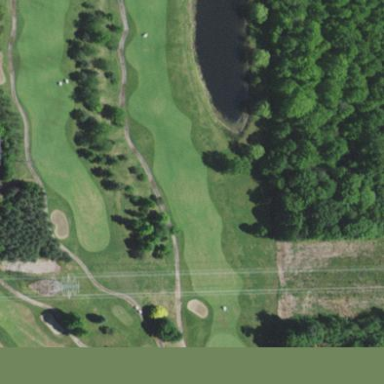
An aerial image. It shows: Grassy area designated as golf fairway.